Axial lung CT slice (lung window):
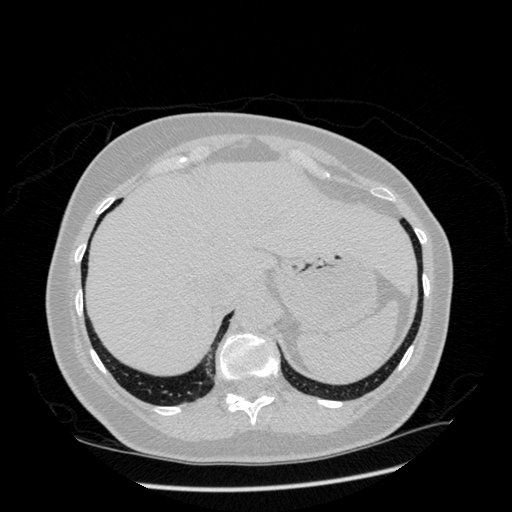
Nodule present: no